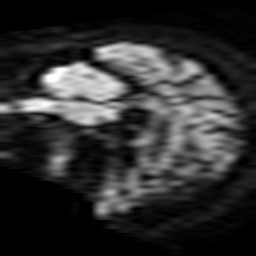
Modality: TRACE
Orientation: sagittal
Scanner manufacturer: philips
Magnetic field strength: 1.5 T
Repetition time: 2.891 s
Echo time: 0.06318 s